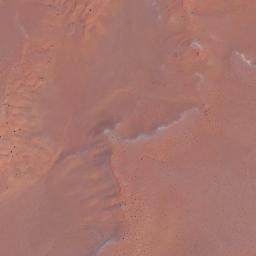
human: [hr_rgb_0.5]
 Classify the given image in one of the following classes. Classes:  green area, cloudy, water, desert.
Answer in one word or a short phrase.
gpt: desert